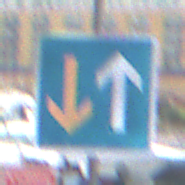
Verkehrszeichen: VorrangVorGegenverkehr
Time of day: MorningAfternoon
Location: Outdoor (Urban)
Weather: Overcast
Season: NotSpecified
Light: Natural